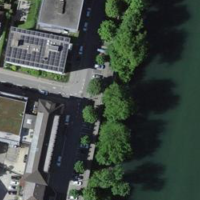
EUNIS habitat code: 15
Species observed at this site:
Dactylis glomerata
Fraxinus excelsior